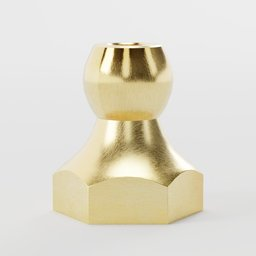
Label: tools